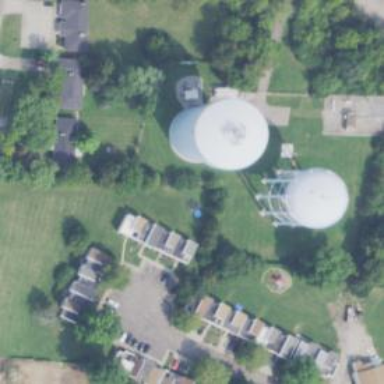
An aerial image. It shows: Water tower that is man-made.